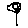
Label: flower